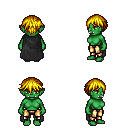
a pixel art fantasy rpg character, female body template, orc, green skin, black cape, gold greaves, blonde short bangs hairstyle, four views (front, back, left, right), 2x2 character sprite sheet, small pixel art, hard edges, no anti-aliasing